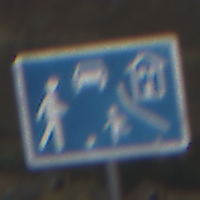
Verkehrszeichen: BeginnVerkehrsberuhigterBereich
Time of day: Midday
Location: Outdoor (Nature)
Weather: Clear
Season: NotSpecified
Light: Natural